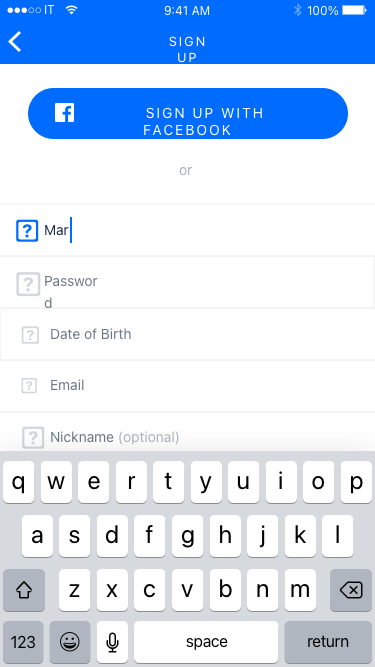
Text in this UI design:
Email
Nickname (optional)
Date of Birth



Password
Mar


or
      SIGN UP WITH FACEBOOK
Sign up
100%
9:41 AM
IT